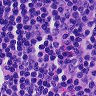
Metastatic tissue present: no